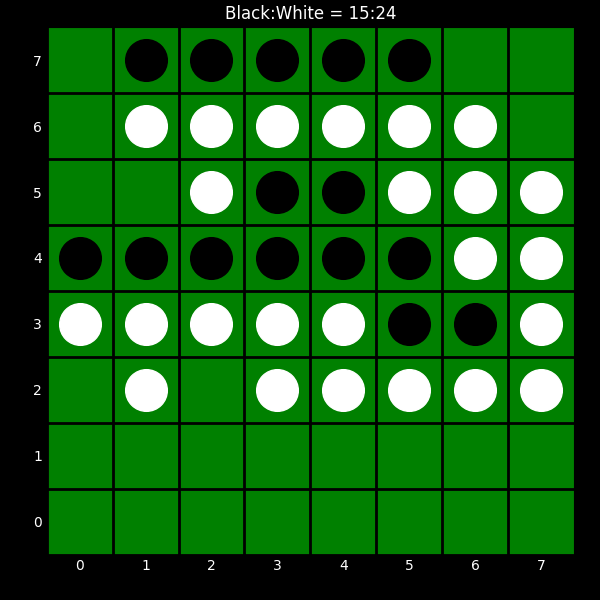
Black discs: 15
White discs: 24